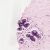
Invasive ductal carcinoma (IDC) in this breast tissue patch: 0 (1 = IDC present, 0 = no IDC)